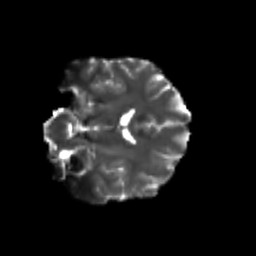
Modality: T2w
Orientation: coronal
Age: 23
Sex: male
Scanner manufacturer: siemens
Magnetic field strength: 3 T
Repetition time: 3.5 s
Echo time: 0.104 s